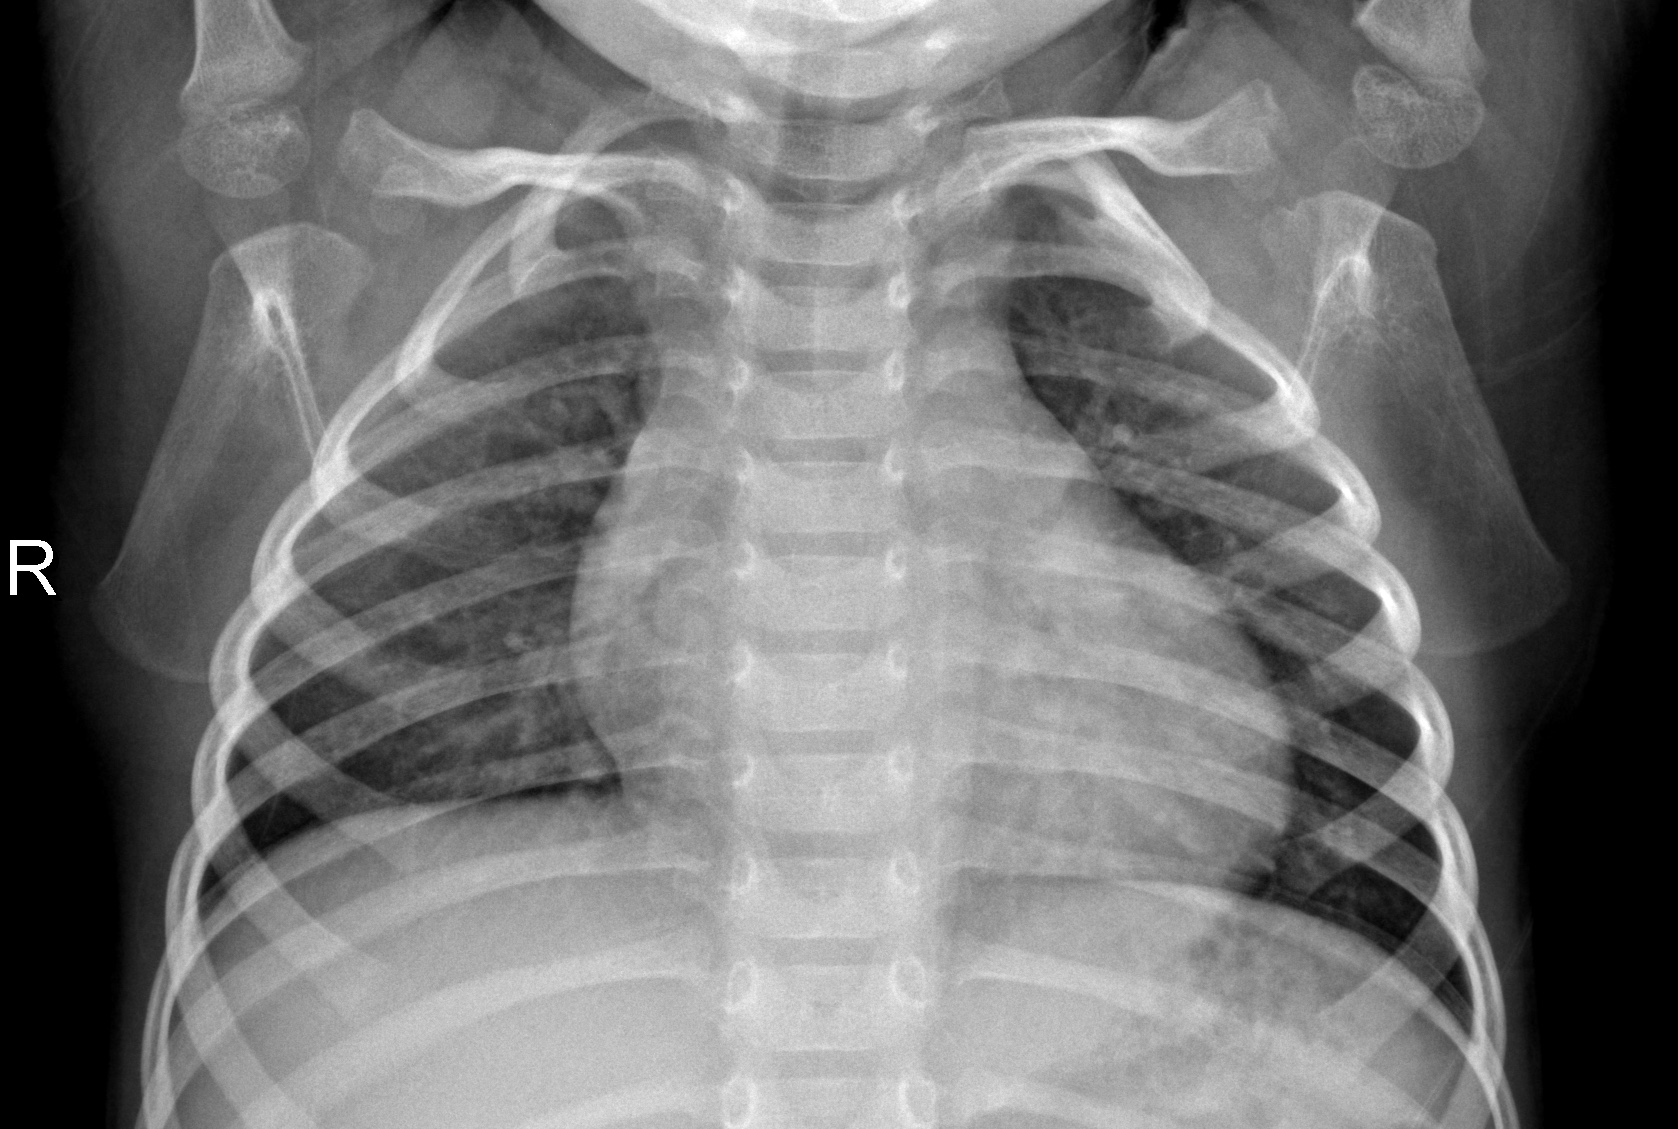
Diagnosis: NORMAL